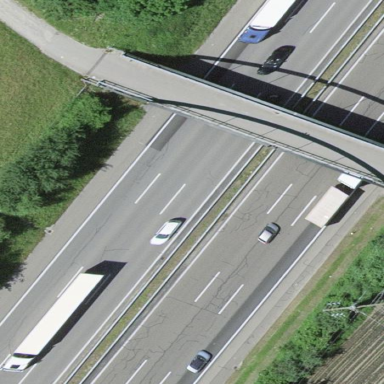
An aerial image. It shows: Man-made bridge.